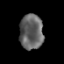
Tissue: prostate
Cell type: T cells
Senescence score: 0.3377
Nuclear area (px): 807
Mean DAPI intensity: 99.898